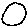
Label: moon